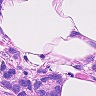
Metastatic tissue present: no